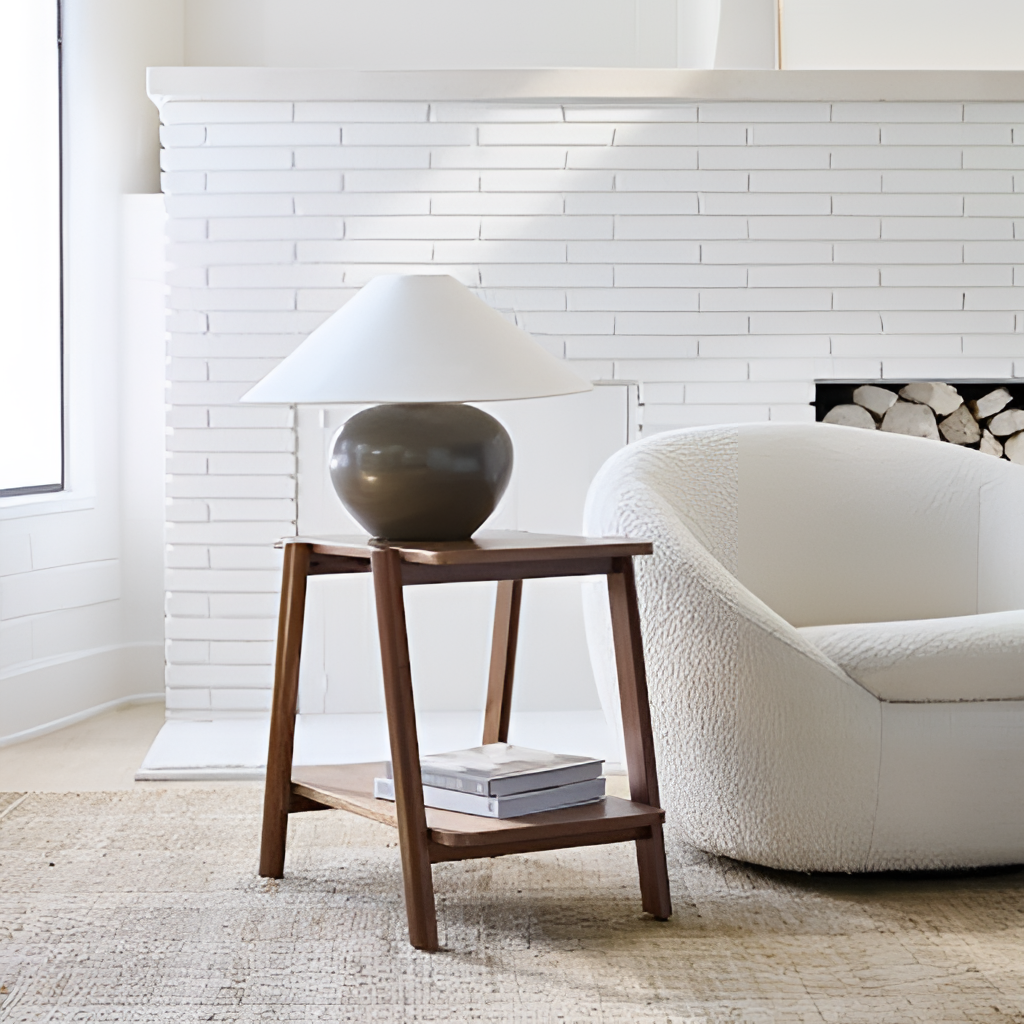
fabric armchair, living room, brick wallpaper, with horizontal pattern, contemporary, beige carpet flooring, with large square pattern